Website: slack
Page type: stored-credit-cards
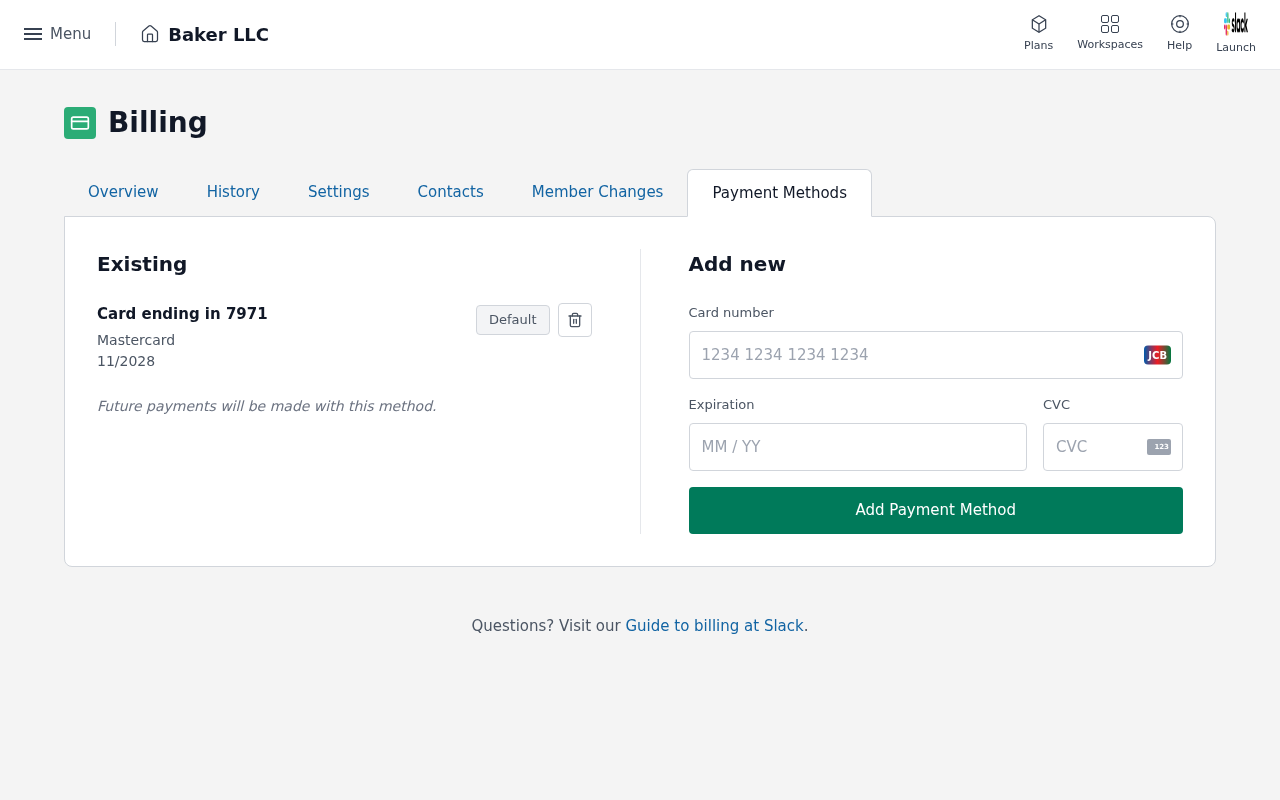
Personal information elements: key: PII_CARD_CVV
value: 016
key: PII_CARD_EXPIRY
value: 11/2028
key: PII_CARD_EXPIRY
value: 11/28
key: PII_CARD_LAST4
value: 7971
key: PII_CARD_NUMBER
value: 5280 5259 9065 7971
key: PII_CARD_TYPE
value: Mastercard
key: PII_COMPANY
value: Baker LLC